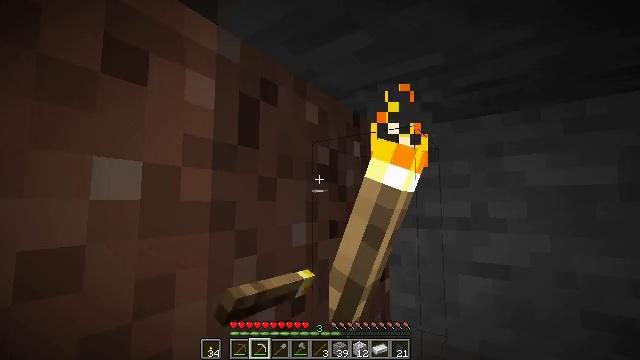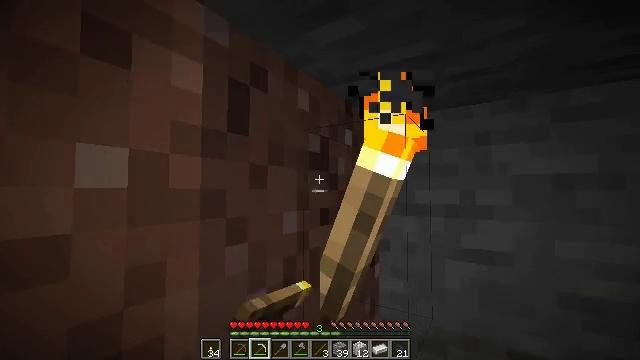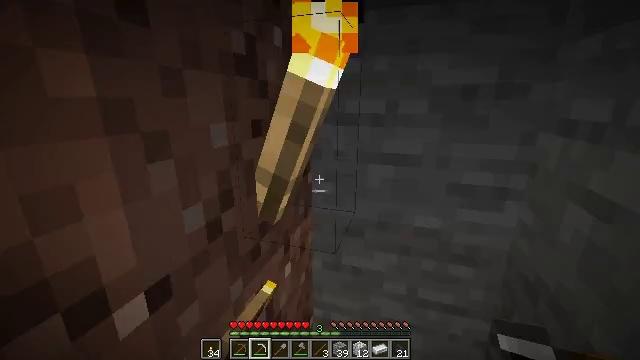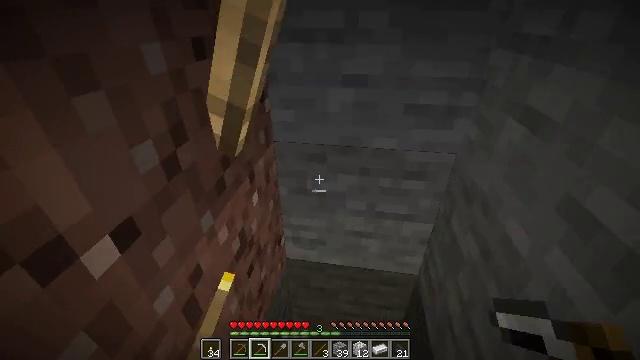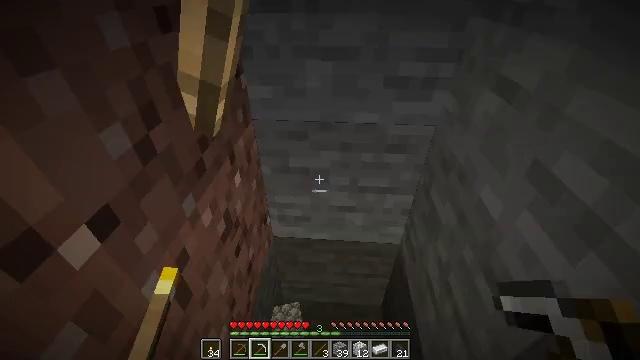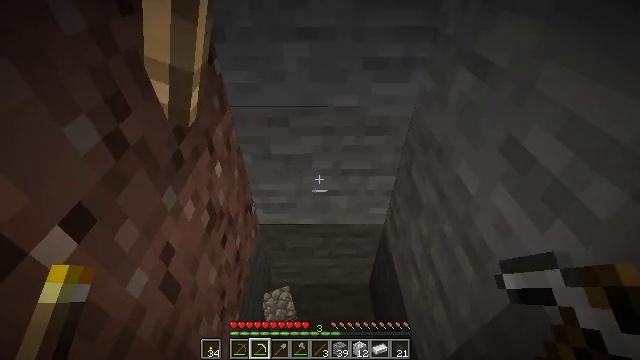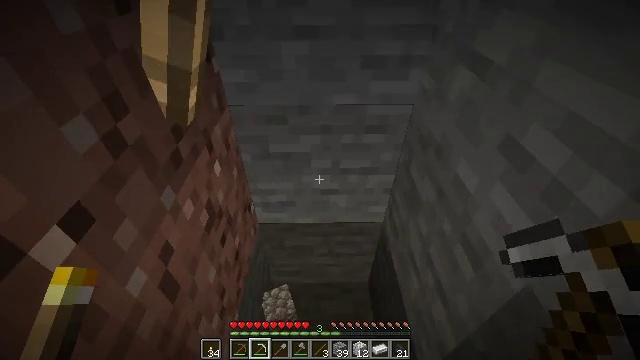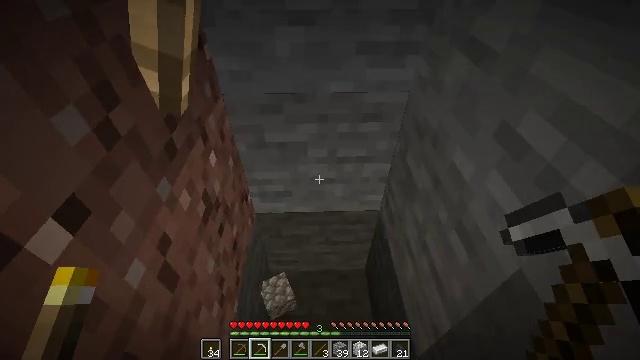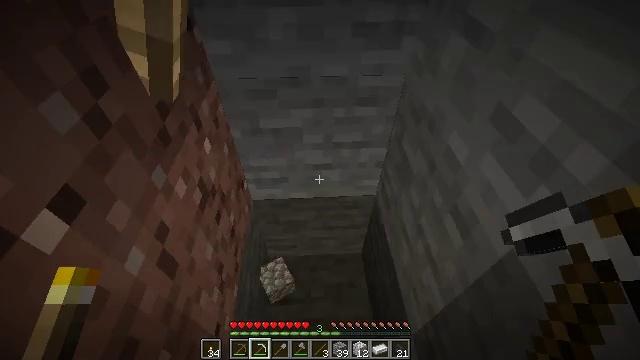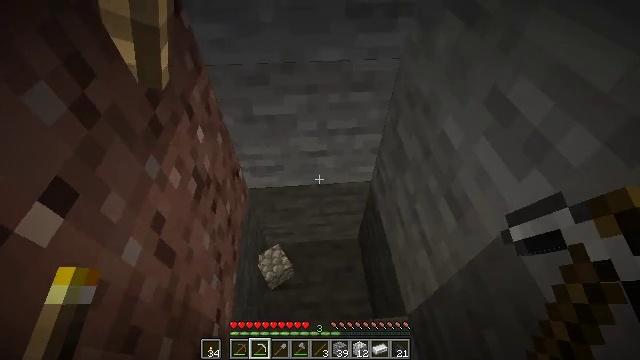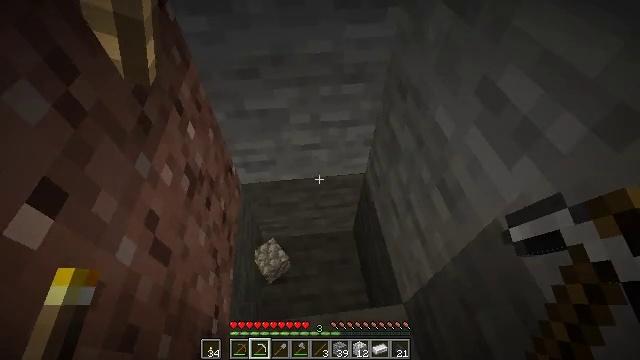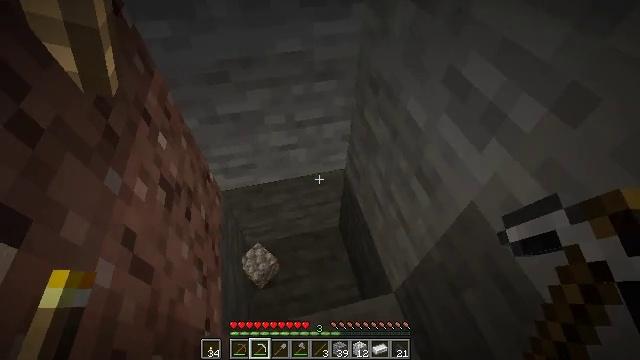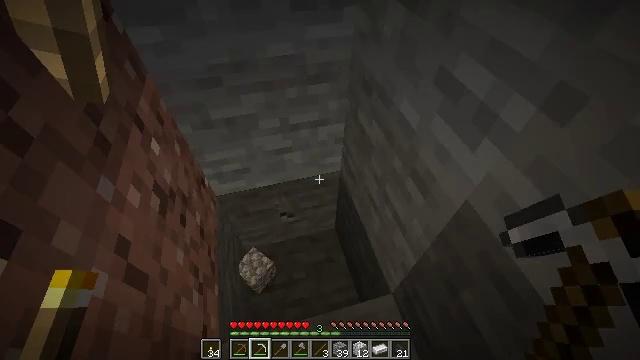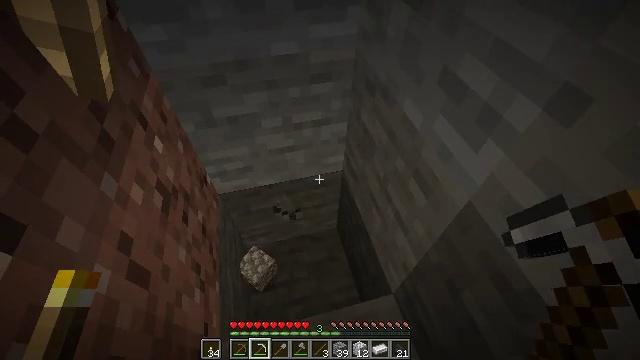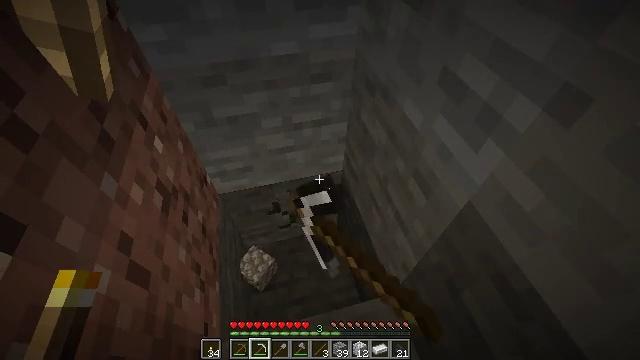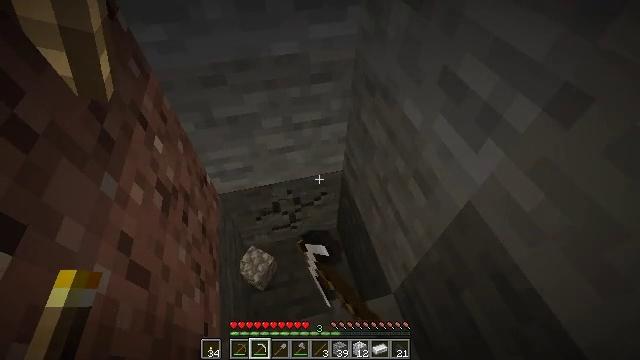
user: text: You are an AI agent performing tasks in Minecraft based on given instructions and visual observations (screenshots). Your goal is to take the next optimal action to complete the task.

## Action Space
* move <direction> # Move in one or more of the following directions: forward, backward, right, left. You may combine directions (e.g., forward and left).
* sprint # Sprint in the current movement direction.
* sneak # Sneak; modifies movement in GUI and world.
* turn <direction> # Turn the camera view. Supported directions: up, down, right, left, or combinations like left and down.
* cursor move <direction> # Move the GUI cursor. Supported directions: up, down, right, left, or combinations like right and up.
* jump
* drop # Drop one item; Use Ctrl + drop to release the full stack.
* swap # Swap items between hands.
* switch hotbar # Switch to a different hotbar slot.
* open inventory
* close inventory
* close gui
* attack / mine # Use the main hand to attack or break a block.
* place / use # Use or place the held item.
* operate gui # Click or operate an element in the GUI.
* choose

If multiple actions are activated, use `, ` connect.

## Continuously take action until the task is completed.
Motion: motion action
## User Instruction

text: Break the stone block.
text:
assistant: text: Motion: turn right and down
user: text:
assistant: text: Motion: turn right and down
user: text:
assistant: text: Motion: turn right and down
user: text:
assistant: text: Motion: turn right and down
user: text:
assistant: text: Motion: turn right and down
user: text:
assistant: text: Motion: no_op
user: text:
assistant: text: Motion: turn right and down
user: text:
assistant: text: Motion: turn right and down
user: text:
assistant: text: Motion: turn right and down
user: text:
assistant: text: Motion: turn right and down
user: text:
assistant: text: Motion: turn right
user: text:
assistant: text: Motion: turn right, attack / mine
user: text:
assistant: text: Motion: attack / mine
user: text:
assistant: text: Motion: attack / mine
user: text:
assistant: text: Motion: attack / mine
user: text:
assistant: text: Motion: attack / mine
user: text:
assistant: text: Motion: attack / mine
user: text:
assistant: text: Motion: attack / mine
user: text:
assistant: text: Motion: attack / mine
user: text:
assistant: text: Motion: attack / mine
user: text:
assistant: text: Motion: turn left, attack / mine
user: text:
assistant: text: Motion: turn left and down, attack / mine
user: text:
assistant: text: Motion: turn left, attack / mine
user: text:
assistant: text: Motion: move forward, turn left and down, attack / mine
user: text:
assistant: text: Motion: move forward, attack / mine
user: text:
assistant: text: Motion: move forward, attack / mine
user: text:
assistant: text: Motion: move forward, attack / mine
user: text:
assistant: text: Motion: move forward, attack / mine
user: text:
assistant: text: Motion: attack / mine
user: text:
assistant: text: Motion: attack / mine